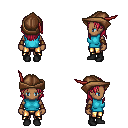
a pixel art fantasy rpg character, female body template, human, dark skin, teal sleeveless shirt, gold greaves, ruby red long hairstyle, leather cap, leather bracers, black shoes, four views (front, back, left, right), 2x2 character sprite sheet, small pixel art, hard edges, no anti-aliasing